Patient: sex M, age 64
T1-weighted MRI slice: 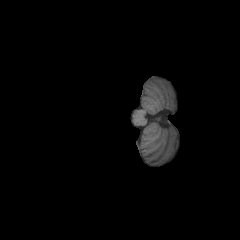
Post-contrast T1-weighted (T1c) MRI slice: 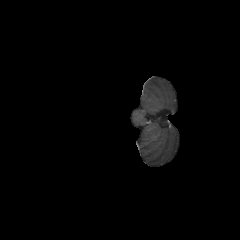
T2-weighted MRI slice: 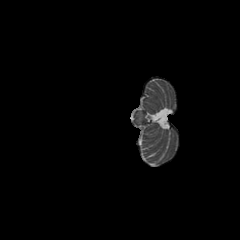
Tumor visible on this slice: no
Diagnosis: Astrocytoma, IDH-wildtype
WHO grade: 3